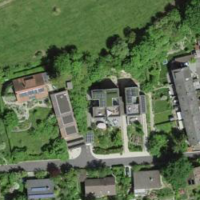
EUNIS habitat code: 55
Species observed at this site:
Trifolium repens
Centaurea scabiosa